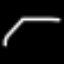
Label: octagon